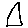
Label: triangle